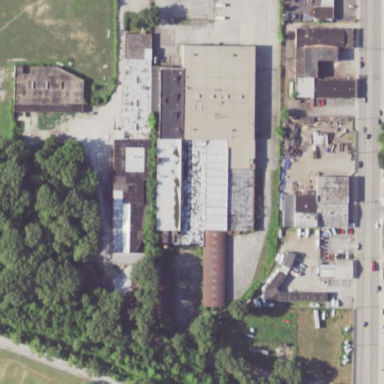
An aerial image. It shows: Industrial building.